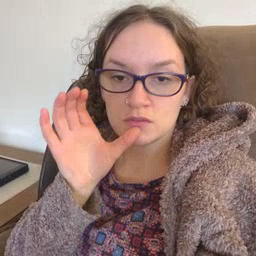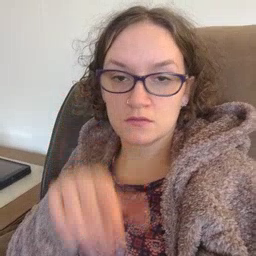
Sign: drink